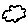
Label: cloud